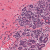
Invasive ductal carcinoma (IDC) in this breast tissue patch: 0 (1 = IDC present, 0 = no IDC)